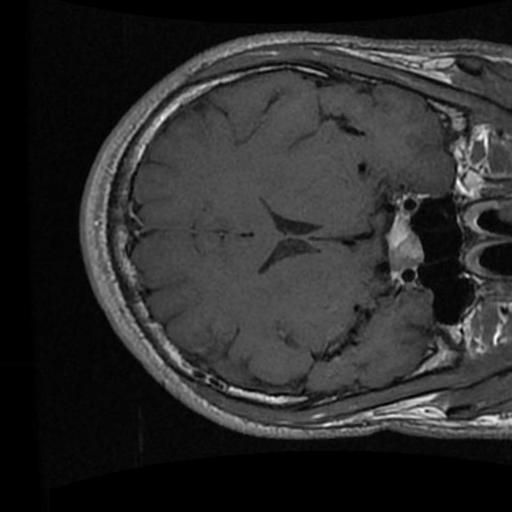
Label: brain_tumor